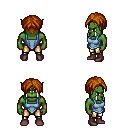
a pixel art fantasy rpg character, male body template, orc, green skin, blue vest, gold greaves, brunette parted hairstyle, maroon shoes, four views (front, back, left, right), 2x2 character sprite sheet, small pixel art, hard edges, no anti-aliasing